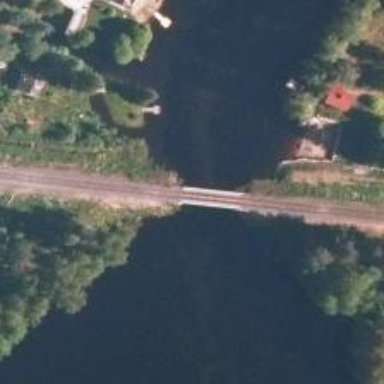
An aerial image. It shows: Bridge over railway track of class B1.